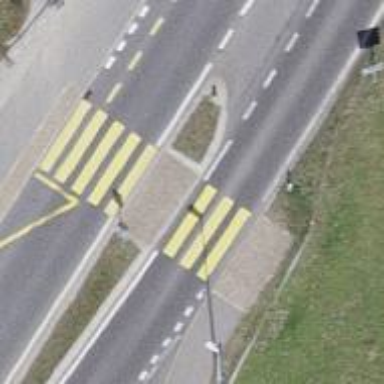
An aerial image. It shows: Kerb barrier.